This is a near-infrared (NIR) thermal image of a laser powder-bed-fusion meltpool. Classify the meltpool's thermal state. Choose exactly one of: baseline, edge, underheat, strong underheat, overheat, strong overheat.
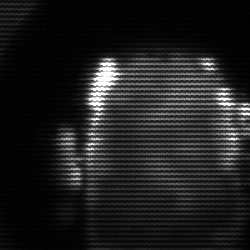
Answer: baseline